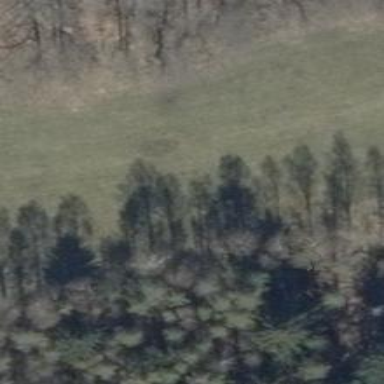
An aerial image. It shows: Hunting stand.